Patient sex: F
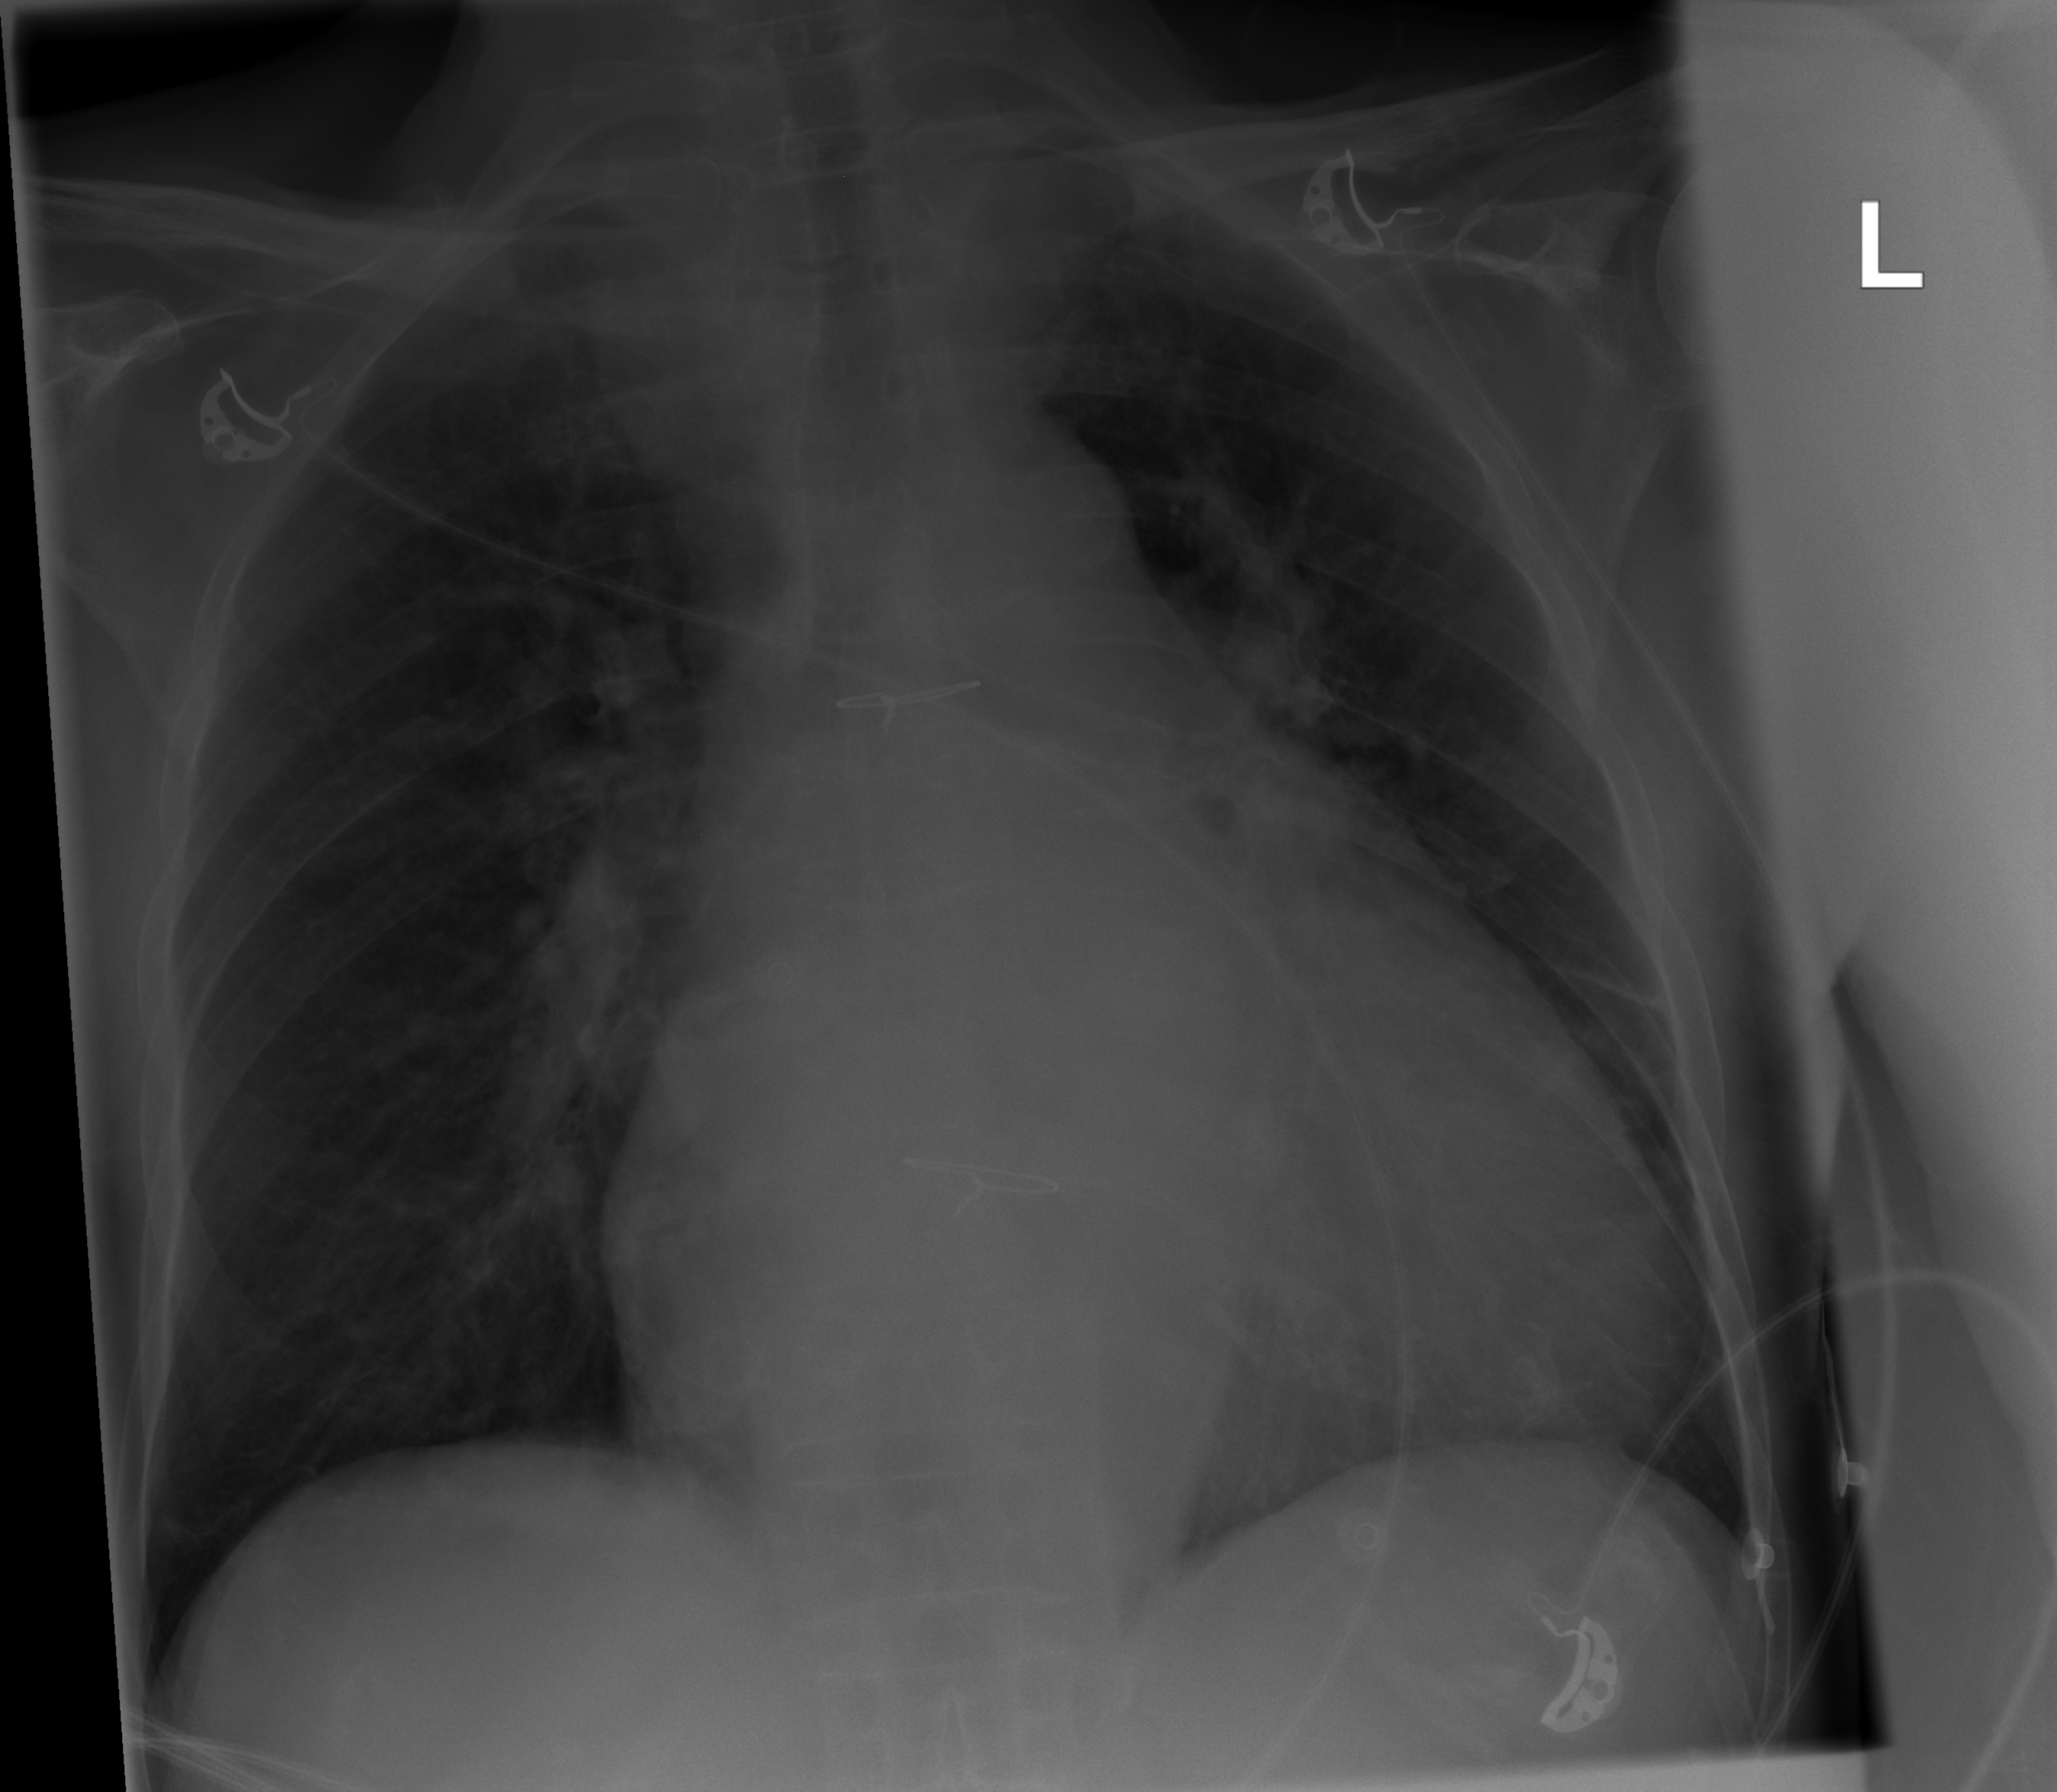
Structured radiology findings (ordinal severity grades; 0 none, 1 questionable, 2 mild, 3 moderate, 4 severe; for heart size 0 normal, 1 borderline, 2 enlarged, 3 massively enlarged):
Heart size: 3
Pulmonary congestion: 1
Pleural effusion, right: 0
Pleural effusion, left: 0
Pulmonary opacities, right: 0
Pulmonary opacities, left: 0
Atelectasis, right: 0
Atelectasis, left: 0